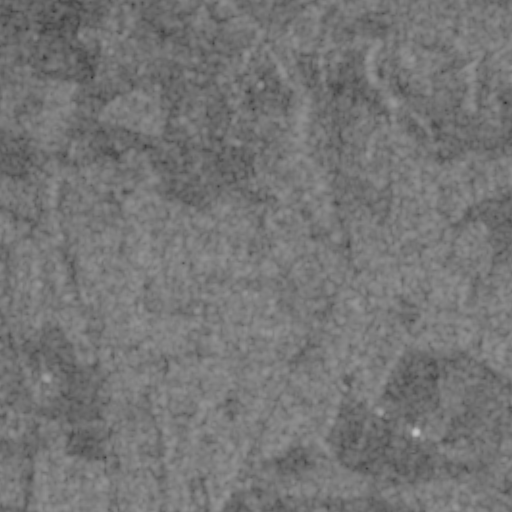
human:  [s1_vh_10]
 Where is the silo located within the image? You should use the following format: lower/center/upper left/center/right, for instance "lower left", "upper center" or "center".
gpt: The silo is located in the lower left of the image.
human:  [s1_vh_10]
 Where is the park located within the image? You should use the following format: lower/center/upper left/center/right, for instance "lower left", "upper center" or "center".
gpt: There is no park in the image.

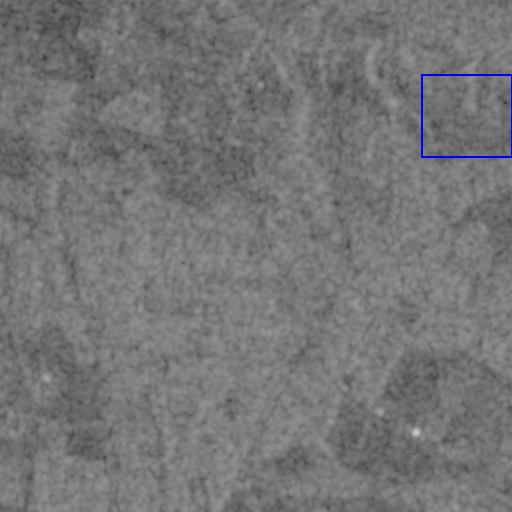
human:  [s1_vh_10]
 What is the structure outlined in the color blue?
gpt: The structure outlined in blue is a crop field.
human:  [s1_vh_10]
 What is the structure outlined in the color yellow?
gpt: There is no yellow outline.